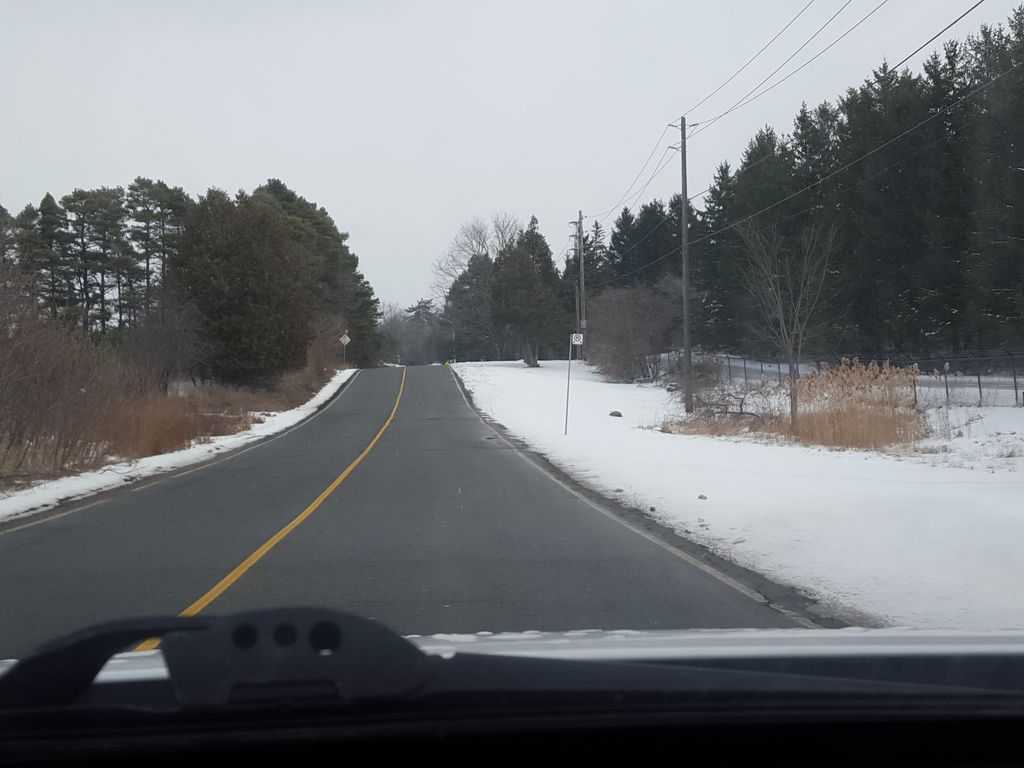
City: toronto